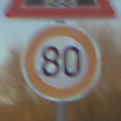
Verkehrszeichen: Geschwindigkeit80
Zusatzzeichen oben: BeweglicheBruecke
Umgebung: Outdoor, Nature
Tageszeit: SunriseSunset
Wetter: Clear
Licht: Natural
Jahreszeit: Winter
Kontrast: LowContrast